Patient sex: M
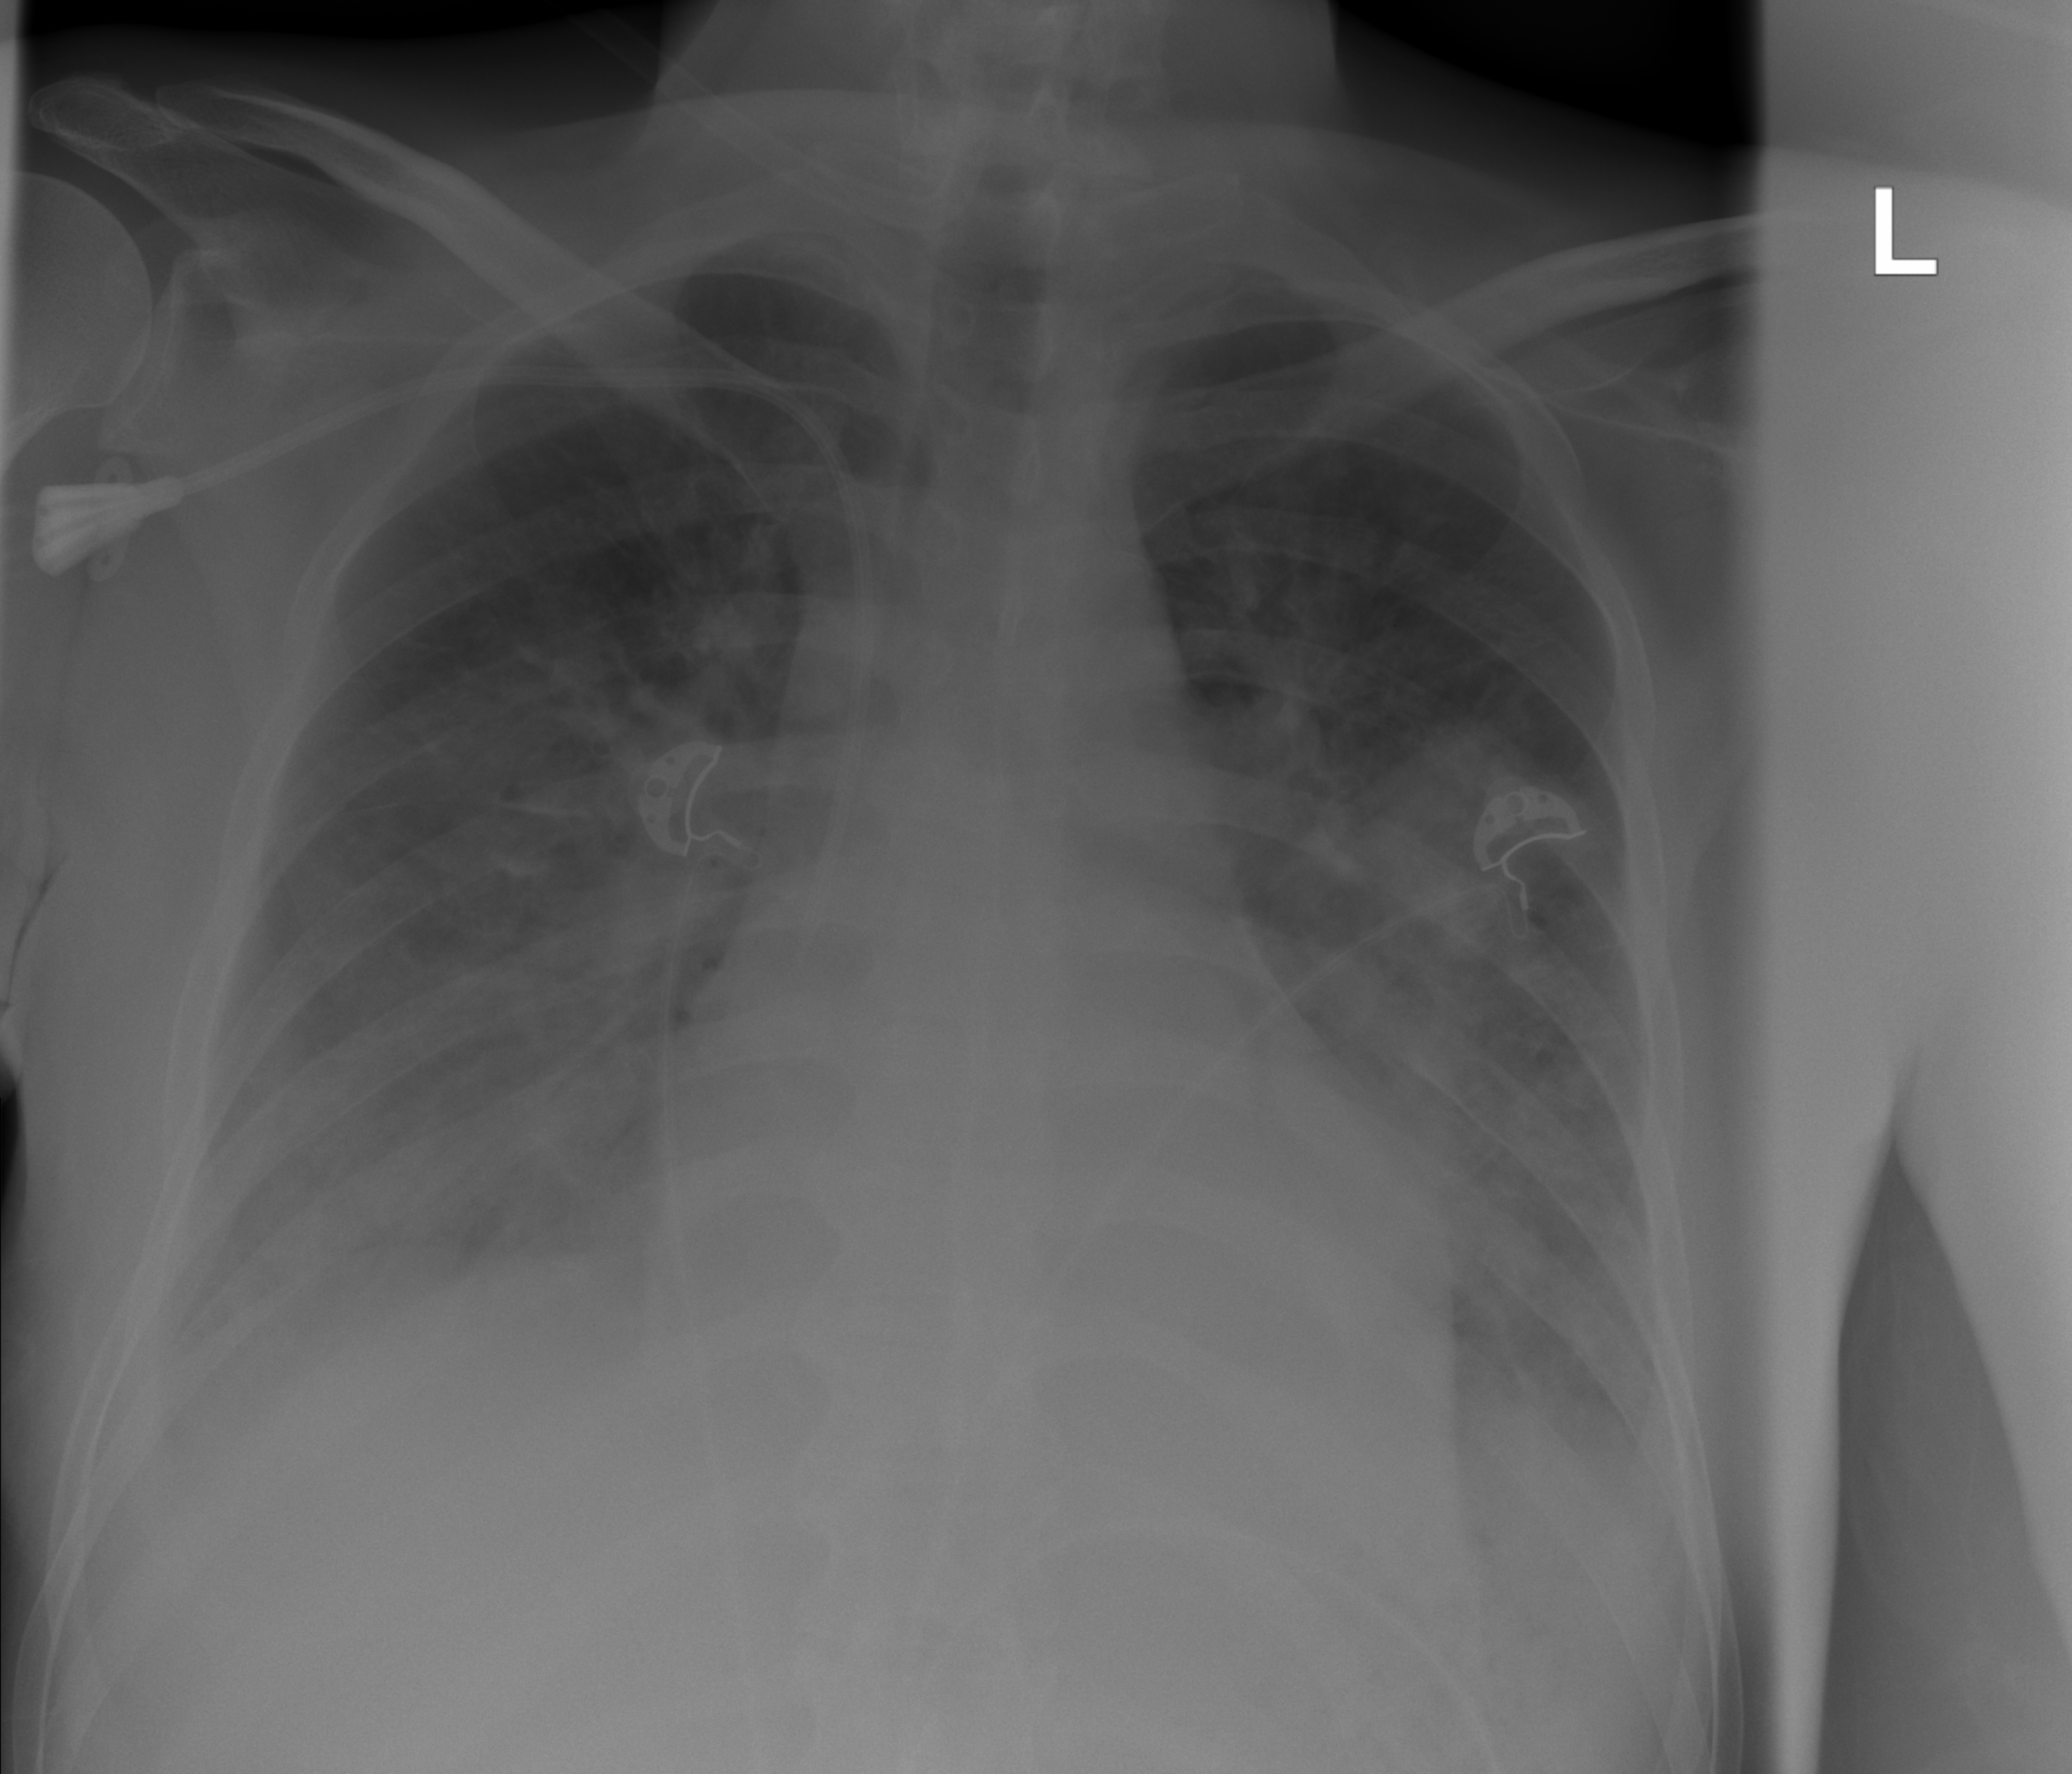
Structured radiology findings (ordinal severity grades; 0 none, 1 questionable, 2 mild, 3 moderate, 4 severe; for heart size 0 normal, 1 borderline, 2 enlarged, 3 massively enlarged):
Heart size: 0
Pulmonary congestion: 0
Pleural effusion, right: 2
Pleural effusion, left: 2
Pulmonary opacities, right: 3
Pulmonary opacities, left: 2
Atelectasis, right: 2
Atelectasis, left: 2